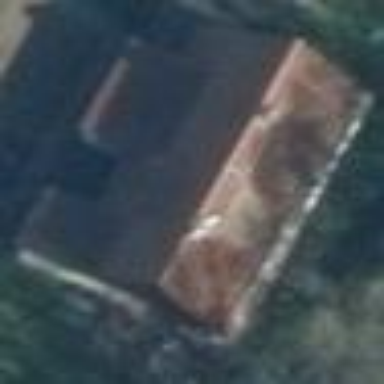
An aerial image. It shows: Simple and straightforward house.